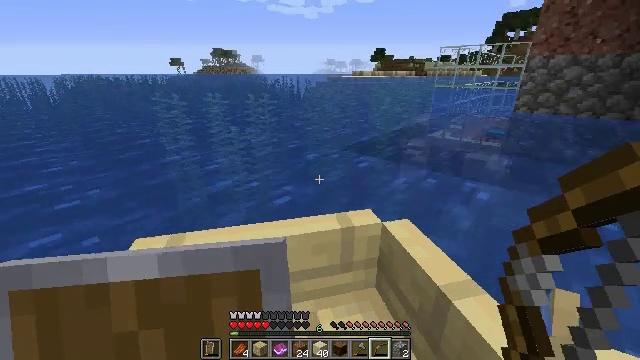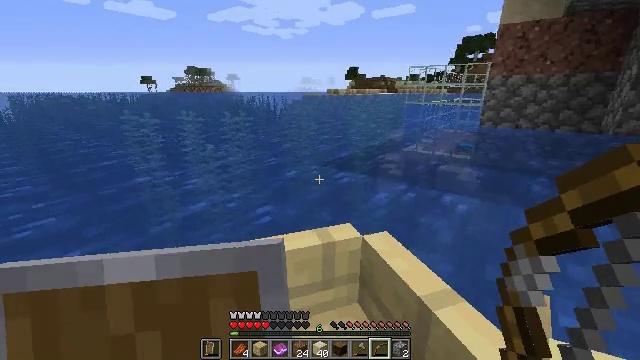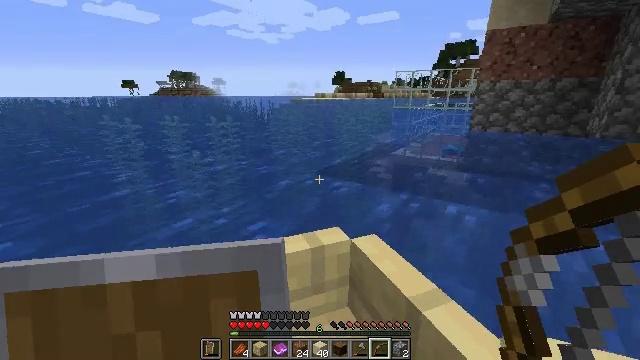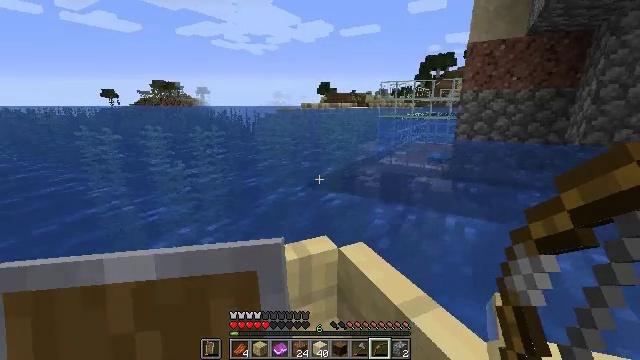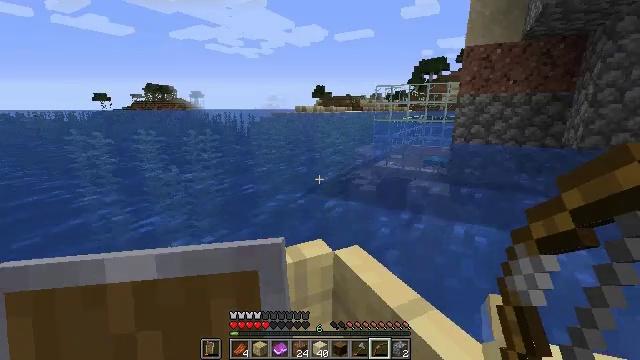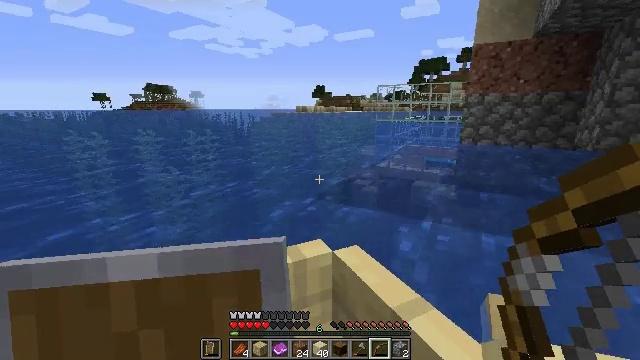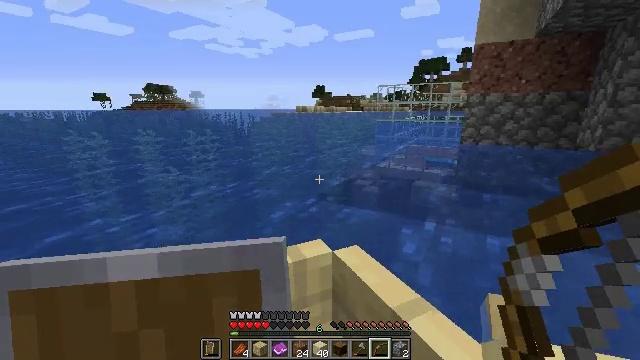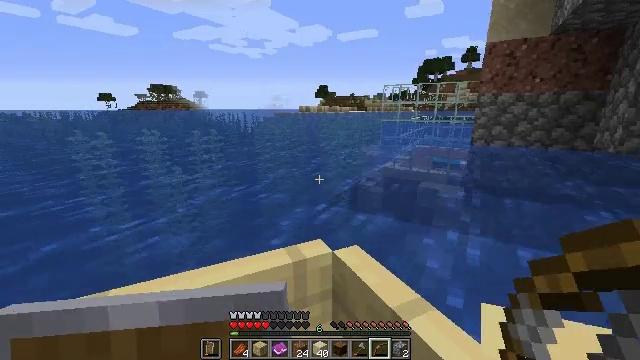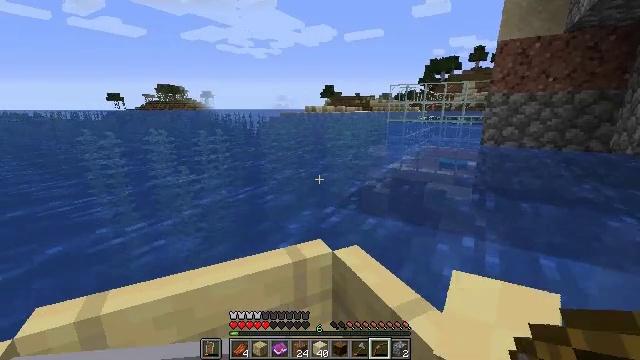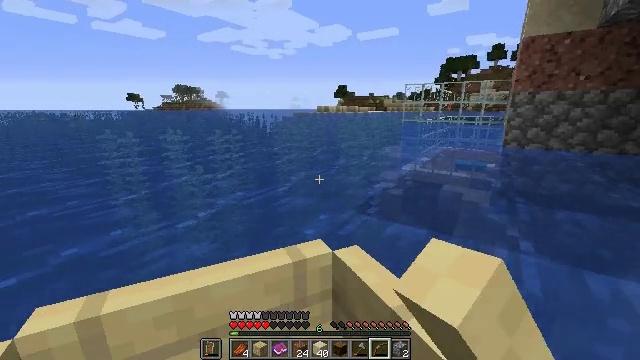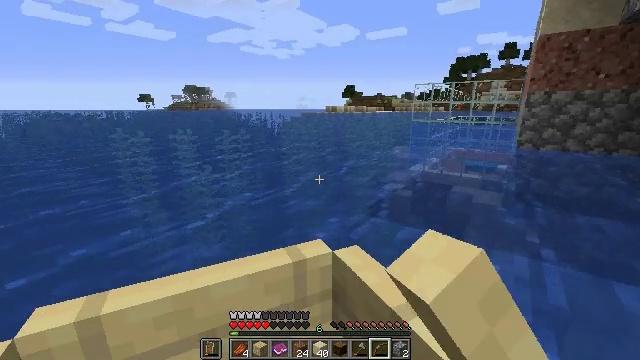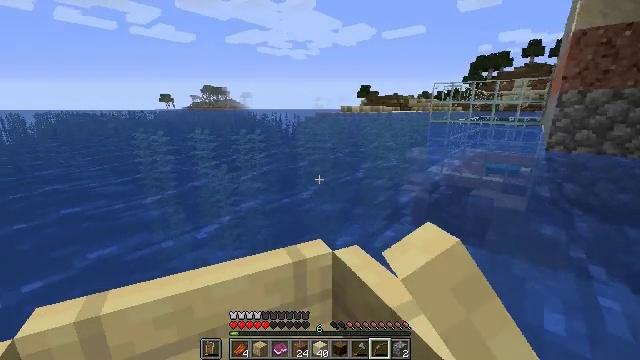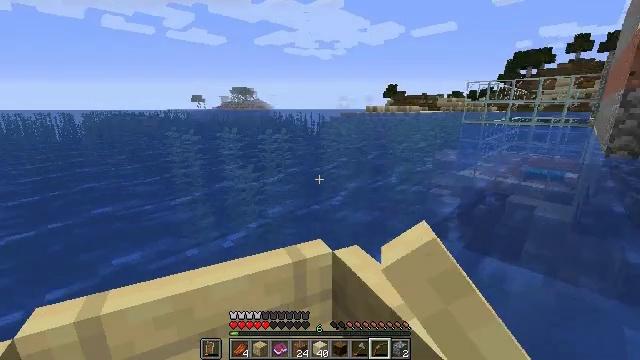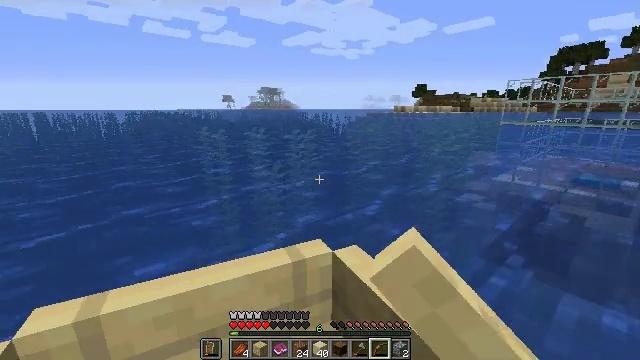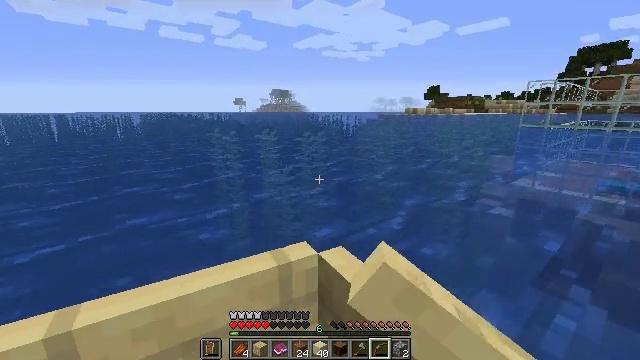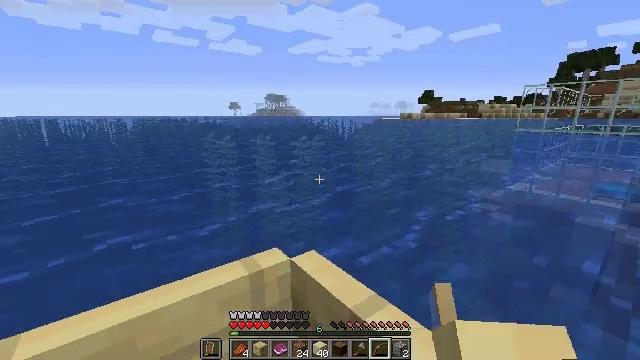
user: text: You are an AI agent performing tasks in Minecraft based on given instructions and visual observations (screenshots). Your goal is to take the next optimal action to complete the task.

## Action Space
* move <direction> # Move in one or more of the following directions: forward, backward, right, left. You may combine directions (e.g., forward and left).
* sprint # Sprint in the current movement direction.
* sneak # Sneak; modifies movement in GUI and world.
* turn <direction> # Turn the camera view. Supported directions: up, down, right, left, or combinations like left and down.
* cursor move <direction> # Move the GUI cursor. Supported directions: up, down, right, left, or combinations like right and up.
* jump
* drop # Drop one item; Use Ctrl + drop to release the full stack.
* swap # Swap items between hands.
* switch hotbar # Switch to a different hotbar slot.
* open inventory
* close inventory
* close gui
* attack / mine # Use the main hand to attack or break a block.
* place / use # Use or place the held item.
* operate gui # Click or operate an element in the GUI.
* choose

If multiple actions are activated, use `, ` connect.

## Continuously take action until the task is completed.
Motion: motion action
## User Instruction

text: Gather packed ice blocks.
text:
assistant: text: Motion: turn right and up
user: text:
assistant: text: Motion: turn right
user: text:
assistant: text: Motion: turn right and up
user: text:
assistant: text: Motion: turn right
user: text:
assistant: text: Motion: no_op
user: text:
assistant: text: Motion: move left
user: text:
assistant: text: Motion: move left
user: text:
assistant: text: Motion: move left
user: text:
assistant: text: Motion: move forward and move left
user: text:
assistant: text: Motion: move forward and move left
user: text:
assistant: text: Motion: move forward and move left
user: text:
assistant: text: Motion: move forward and move left
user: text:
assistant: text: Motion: move forward and move left
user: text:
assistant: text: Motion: turn right
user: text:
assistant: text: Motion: turn right
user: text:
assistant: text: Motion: turn right and up
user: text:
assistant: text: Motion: turn right
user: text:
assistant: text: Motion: turn right and up
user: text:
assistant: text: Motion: turn right
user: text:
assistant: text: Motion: no_op
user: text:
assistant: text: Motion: no_op
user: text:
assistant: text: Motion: no_op
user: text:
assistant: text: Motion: no_op
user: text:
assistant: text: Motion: no_op
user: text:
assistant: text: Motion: no_op
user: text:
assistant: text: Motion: no_op
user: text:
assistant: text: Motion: no_op
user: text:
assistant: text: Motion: no_op
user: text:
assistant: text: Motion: no_op
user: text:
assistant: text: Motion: no_op